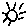
Label: sun